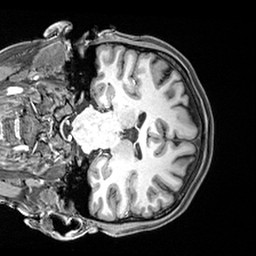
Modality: T1w
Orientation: coronal
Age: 26
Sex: female
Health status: healthy
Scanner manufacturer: siemens
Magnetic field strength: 3 T
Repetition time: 2.4 s
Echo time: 0.00217 s